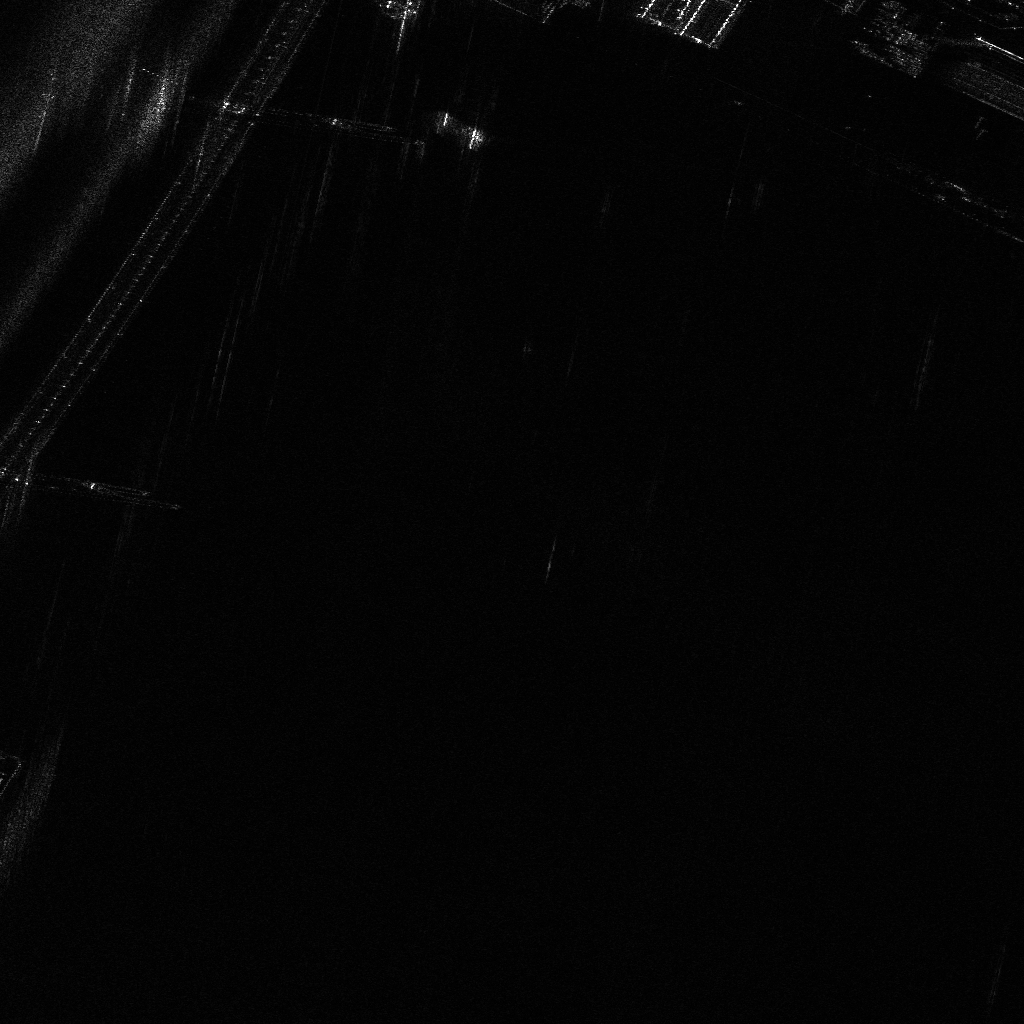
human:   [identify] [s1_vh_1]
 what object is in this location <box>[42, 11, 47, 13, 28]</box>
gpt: <ref>1 medium container at the top</ref>